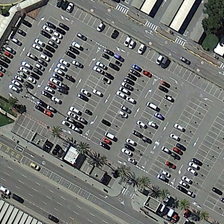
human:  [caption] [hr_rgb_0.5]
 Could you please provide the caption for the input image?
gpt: many cars are in a parking lot near a road and several buildings .

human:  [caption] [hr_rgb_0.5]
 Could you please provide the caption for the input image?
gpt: many cars are in a parking lot near a road and several buildings .

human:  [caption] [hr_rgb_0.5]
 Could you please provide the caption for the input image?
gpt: many cars are in a parking lot near a road and several buildings .

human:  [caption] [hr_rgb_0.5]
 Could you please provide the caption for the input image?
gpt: many cars are in a parking lot near a road and several buildings .

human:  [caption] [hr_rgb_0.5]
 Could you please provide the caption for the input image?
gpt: many cars are in a parking lot near a road and several buildings .